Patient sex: M
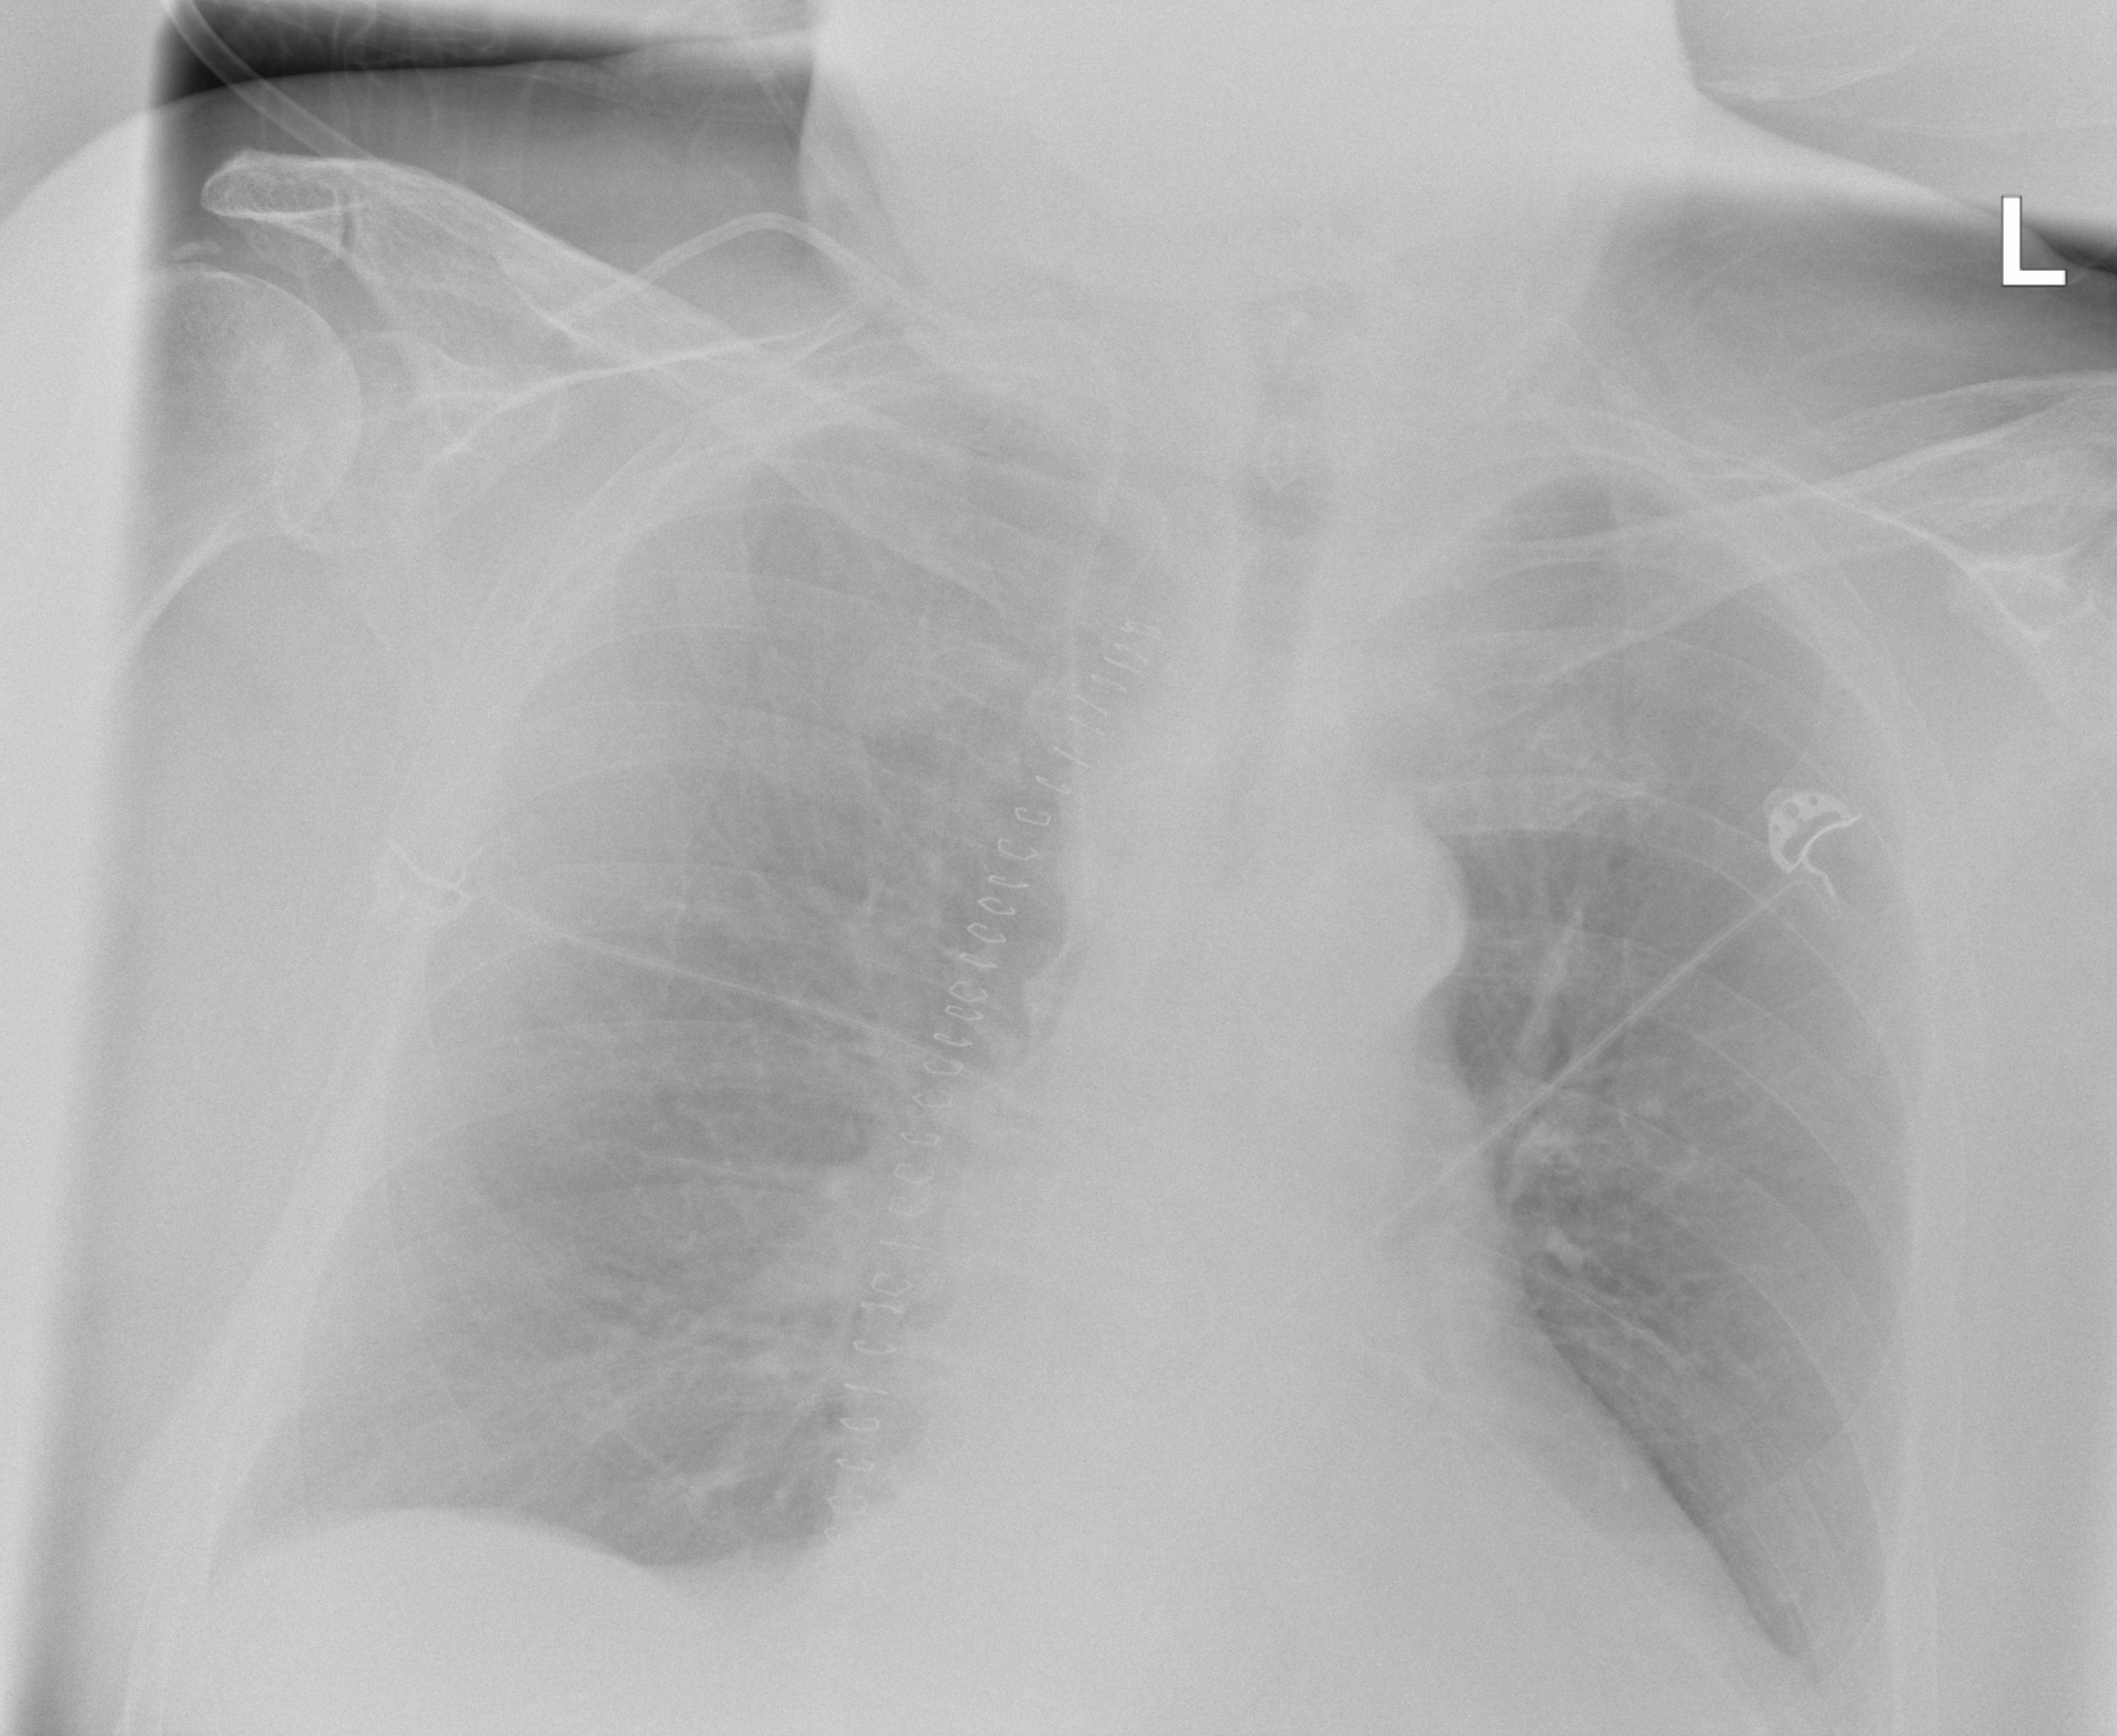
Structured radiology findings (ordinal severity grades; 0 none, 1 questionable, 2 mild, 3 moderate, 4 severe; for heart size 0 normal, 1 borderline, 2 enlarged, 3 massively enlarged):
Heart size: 1
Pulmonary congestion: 0
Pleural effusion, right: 0
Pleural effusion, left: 0
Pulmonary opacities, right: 0
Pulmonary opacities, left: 0
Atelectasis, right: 2
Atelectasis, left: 0